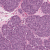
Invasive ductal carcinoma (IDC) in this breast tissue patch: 0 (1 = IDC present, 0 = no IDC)